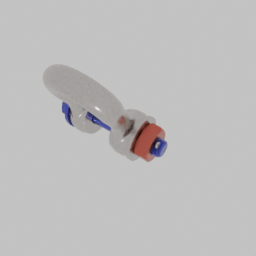
Label: tools